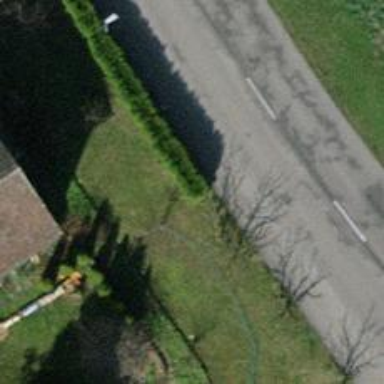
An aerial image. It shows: Hedge barrier.